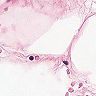
Metastatic tissue present: no